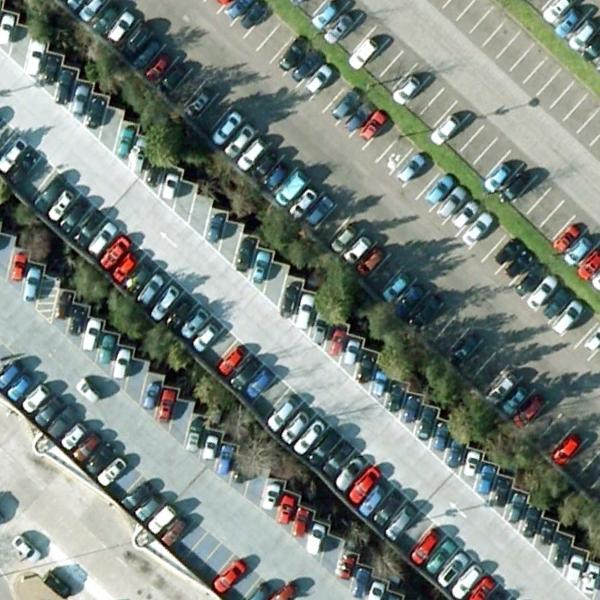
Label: Parking